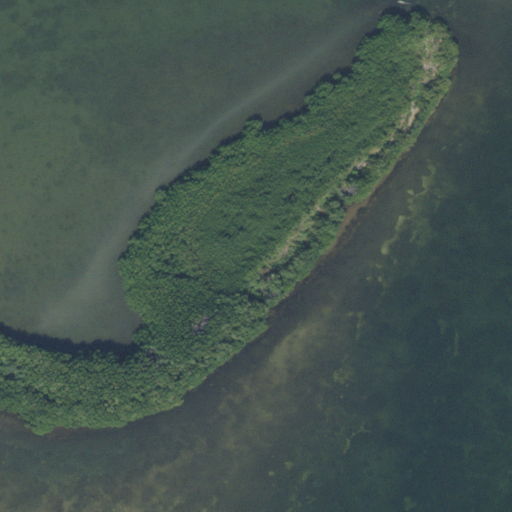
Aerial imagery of island in Florida named Chicken Key containing open water, herbaceous wetlands, and woody wetlands